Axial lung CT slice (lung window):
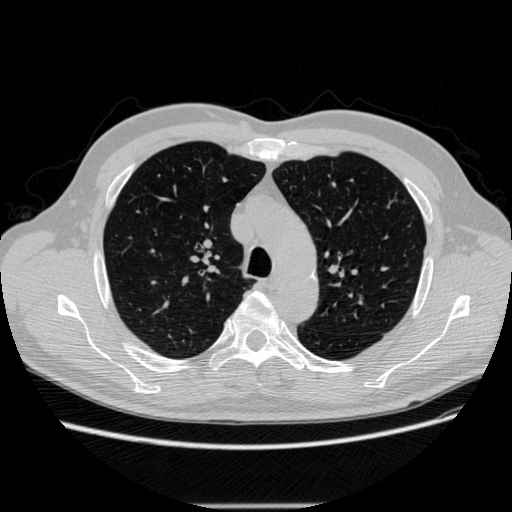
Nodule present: no